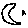
Label: moon